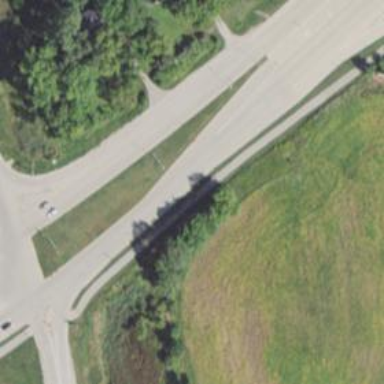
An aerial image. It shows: Tertiary link road.